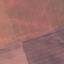
Land use / land cover class: AnnualCrop